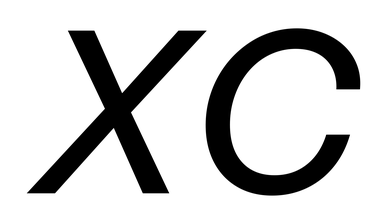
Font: InstrumentSans-Italic_Medium_Italic